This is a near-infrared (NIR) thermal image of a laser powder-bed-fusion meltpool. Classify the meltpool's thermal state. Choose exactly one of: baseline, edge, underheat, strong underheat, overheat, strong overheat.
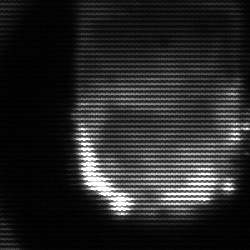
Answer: baseline